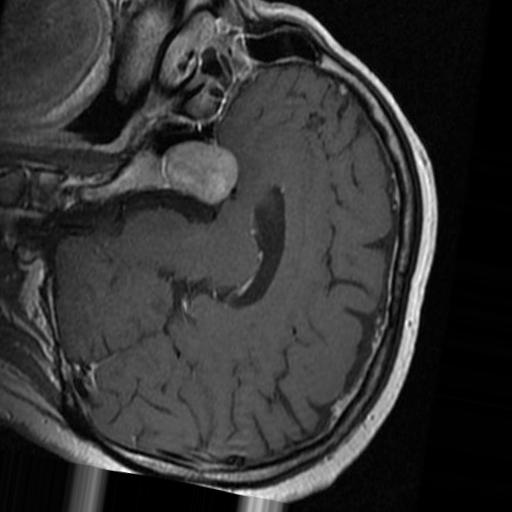
Label: brain_tumor